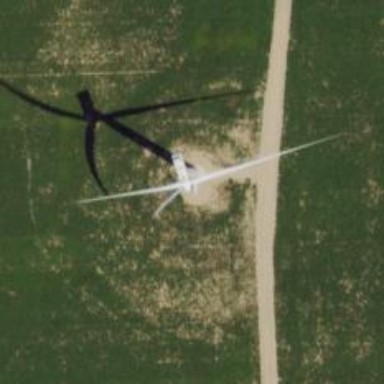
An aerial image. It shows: Wind generator powered by Vestas horizontal axis wind turbine.